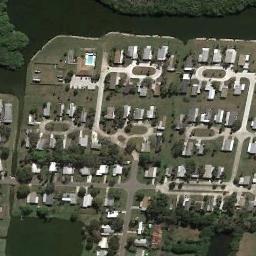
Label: mobile_home_park